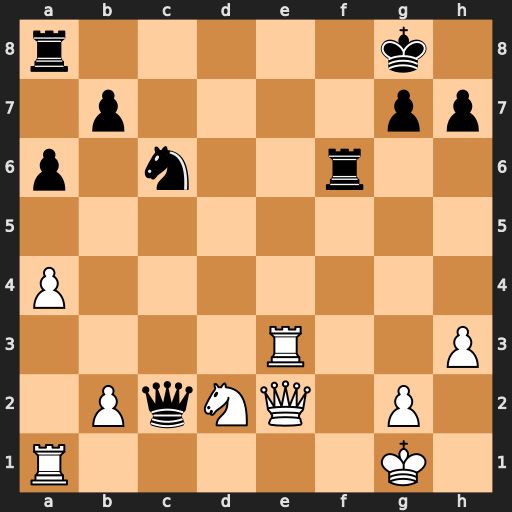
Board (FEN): r5k1/1p4pp/p1n2r2/8/P7/4R2P/1PqNQ1P1/R5K1
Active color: w
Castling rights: -
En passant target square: -
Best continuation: Ne4 Qxe2 Nxf6+ gxf6 Rxe2